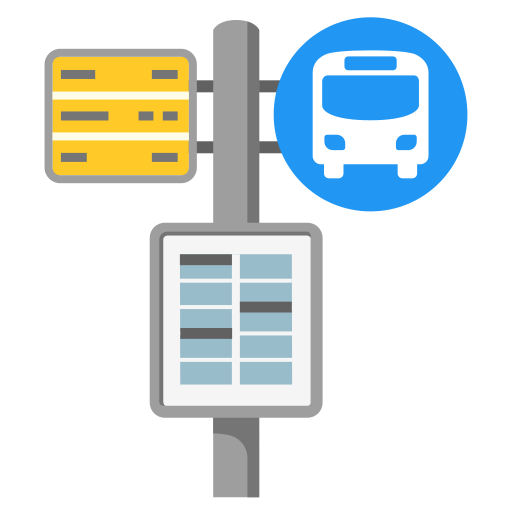
Emoji: 🚏